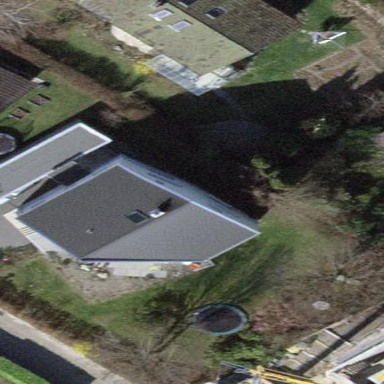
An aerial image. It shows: Building with tiled roof.